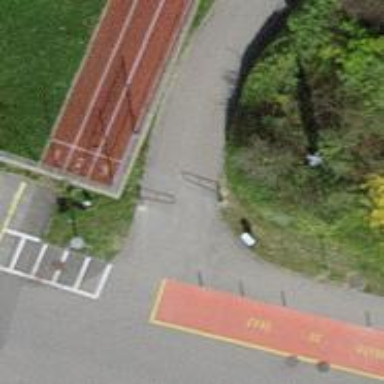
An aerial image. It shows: Cycle barrier.